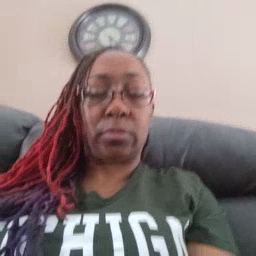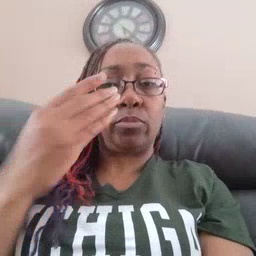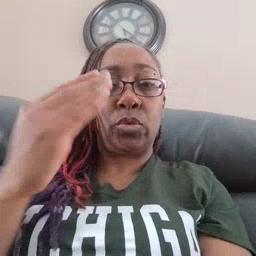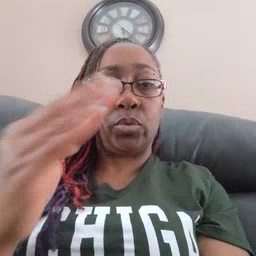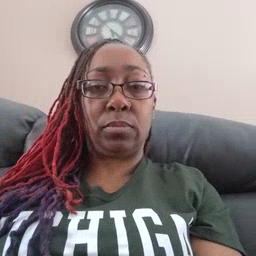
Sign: blue